二年级 · 组合数学
(2) 班举行迎新活动，他们打算把座位坐成和下图一样，35 位同学够坐吗?
( 5 分)

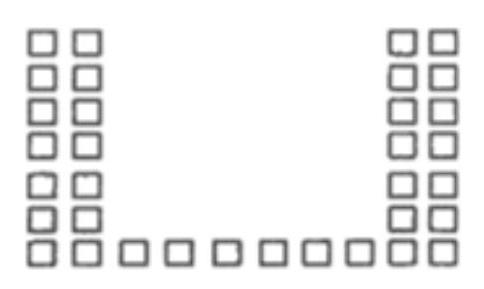
答案: 解: $4 \times 6+10=24+10=34$ (个)

$34<35$

答：不够。